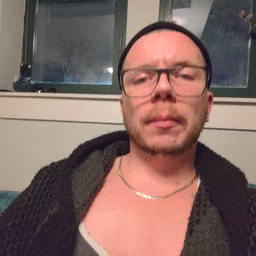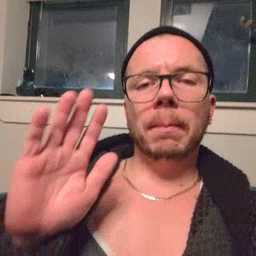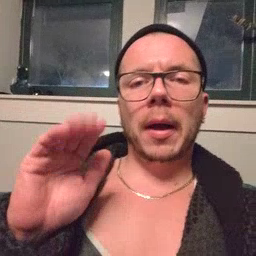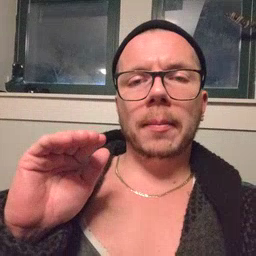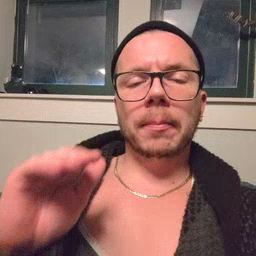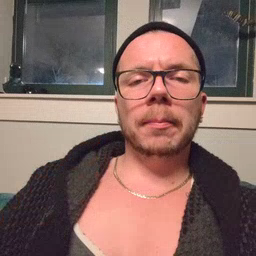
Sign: bye